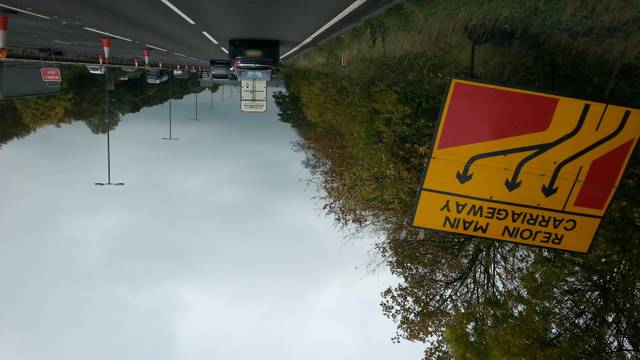
Region: United Kingdom
Coordinates: 52.513, -1.975